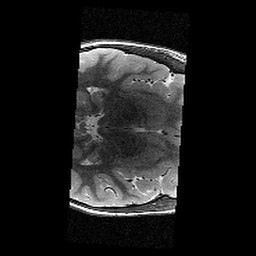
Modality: T2w
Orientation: axial
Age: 11
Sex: female
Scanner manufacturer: siemens
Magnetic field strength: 3 T
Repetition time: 9.23 s
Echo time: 0.067 s